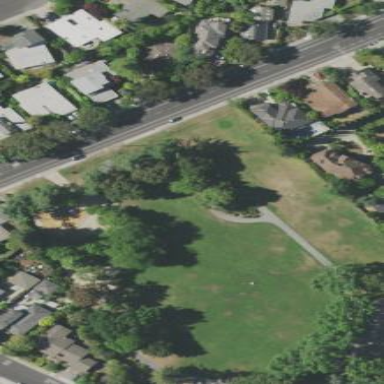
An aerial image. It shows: Park.